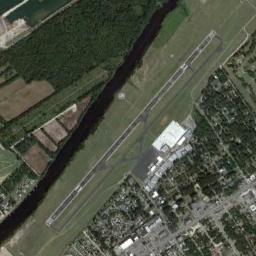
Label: airport